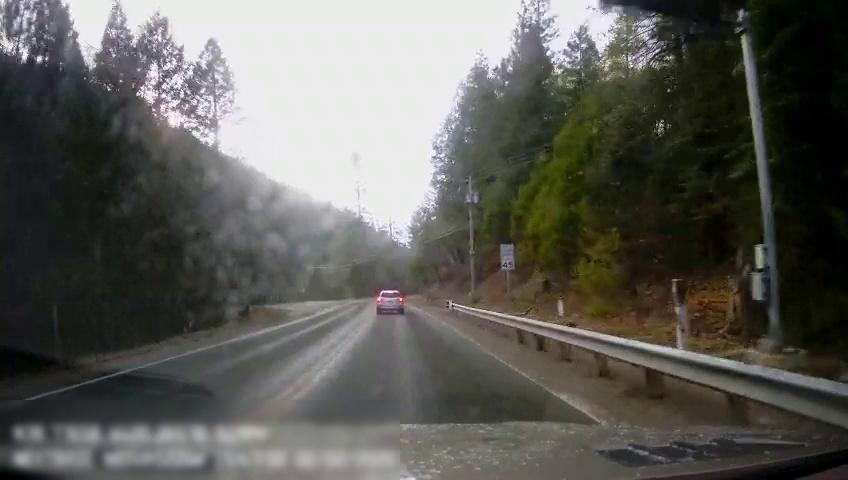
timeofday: Day
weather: Sunny
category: Drivable Space
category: Vehicles | Car
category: Lanes | Opposite Lane
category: Lanes | Current Lane
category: Lanes | Current Lane
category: Lanes | Current Lane
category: Traffic | Signs